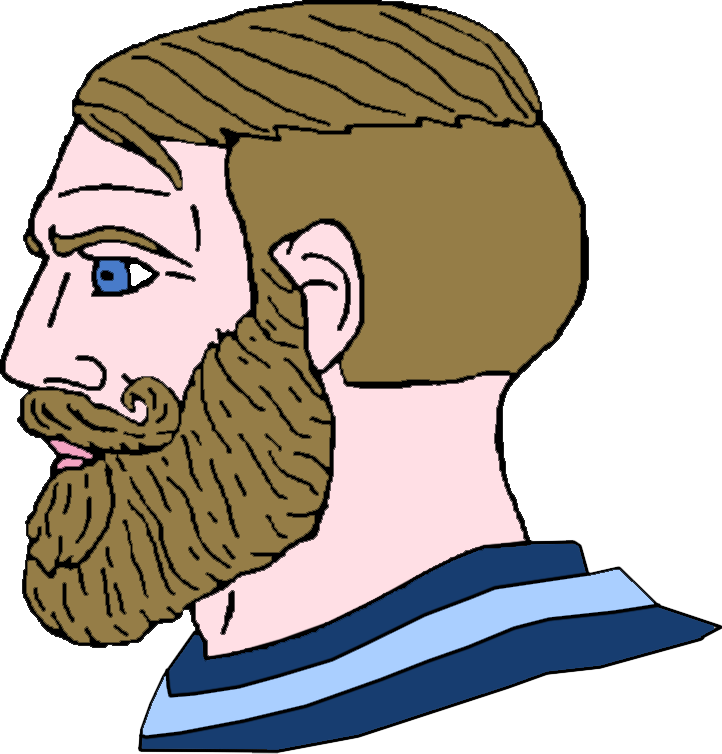
Label: 4_Yes_Chad